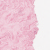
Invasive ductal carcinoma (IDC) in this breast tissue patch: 0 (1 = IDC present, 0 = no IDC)